Question: I have been attempting to debug a issue with my code, and just came upon an odd phenomenon. Found this in the debug area when a breakpoint was triggered:

Am I correct in observing that there are multiple values for this key: '@"<PHONE>"'??
What are possible causes of this? I do not set those key-value pairs using the string literal, but by getting a substring of a string retrieved and decoded from a 'GKSession' transmission.
I still have this up in the debug area in xcode, incase theres anything else there that might help.
EDIT:
By request, here is the code that would have created one of the two strings (another was created at an earlier time):
'''
[carForPeerID setObject:[[MultiScreenRacerCarView alloc] initWithImage:[UIImage imageNamed:@"simple-travel-car-top_view"] trackNumber:[[[NSString stringWithUTF8String:data.bytes] substringWithRange:range] intValue]] forKey:[[NSString stringWithUTF8String:[data bytes]] substringFromIndex:9]];
'''
The string in 'data' might look something like this:
'car00.<PHONE>'
EDIT:
Code that sends the data:
'''
[self.currentSession sendData:[[NSString stringWithFormat:@"car%i%@%@", [(MultiScreenRacerCarView *)[carForPeerID objectForKey:peerID] trackNumber], speed, [(MultiScreenRacerCarView *)[carForPeerID objectForKey:peerID] owner]] dataUsingEncoding:NSUTF8StringEncoding] toPeers:@[(NSString *)[peersInOrder objectAtIndex:(self.myOrderNumber + 1)]] withDataMode:GKSendDataReliable error:nil];
'''
Sorry its hard to read. Its only one line.
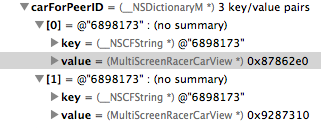
Answer: What you're seeing is a debugger "feechure". When you have a mutable dictionary and modify it, the debugger may not show you the correct view of the object.
To reliably display the contents of an 'NSMutableArray' or 'NSMutableDictionary', switch to the console and type 'po carForPeerID'.